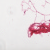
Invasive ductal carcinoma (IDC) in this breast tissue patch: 0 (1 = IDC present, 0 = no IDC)